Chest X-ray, AP view. Patient: 21 years old, sex M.
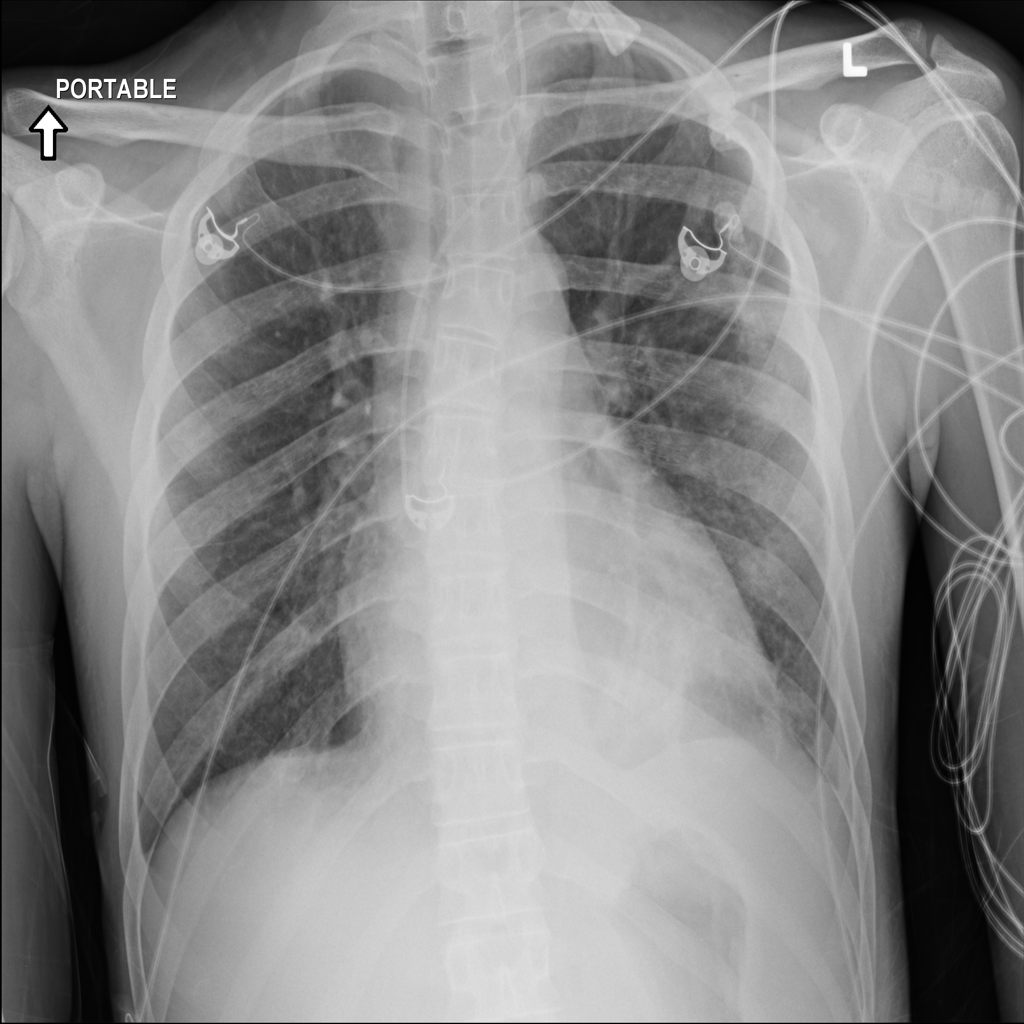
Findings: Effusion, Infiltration